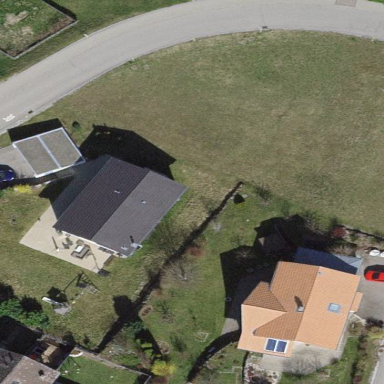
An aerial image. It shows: Simple and straightforward house.